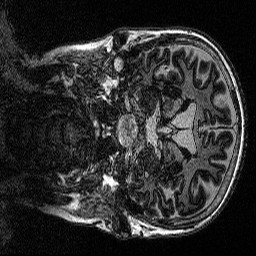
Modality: MP2RAGE
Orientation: coronal
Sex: female
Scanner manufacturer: siemens
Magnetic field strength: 3 T
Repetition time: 5 s
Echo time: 0.00292 s